【题型】选择题　【知识点】解析几何　【难度】easy
唐代诗人李颀的诗《古从军行》开头两句说：“白日登山望烽火，黄昏饮马傍交河”，诗中隐含着一个有趣的数学问题——“将军饮马”问题，即将军在观望烽火之后从山脚下某处出发，先到河边饮马后再回到军营，怎样走才能使总路程最短？在平面直角坐标系中，设军营所在的位置为 $B(-1,0)$，若将军从山脚下的点 $O(0,0)$ 处出发，河岸线所在直线方程为 $x+y=3$，则“将军饮马”的最短总路程是（ \quad ）

A. $2$ \qquad\qquad\qquad B. $3$ \qquad\qquad\qquad C. $4$ \qquad\qquad\qquad D. $5$
【解答】
【答案】 D

【分析】 利用点关于直线的对称点结合两点间的距离公式即可求解.

【详解】 如图所示，作点 $O$ 关于直线 $x+y=3$ 的对称点 $A(x_0, y_0)$，连接 $AB$ 交直线于点 $C$，此时路程和最小，

由题知，点 $A(x_0, y_0)$ 满足：

$\begin{cases}
\frac{x_0}{2} + \frac{y_0}{2} = 3 \\
\frac{y_0 - 0}{x_0 - 0} = 1
\end{cases}$，解得：$x_0 = 3, y_0 = 3$，即点 $A(3,3)$，

因为 $|OC|+|BC| = |AC|+|BC| = |AB|$，

所以“将军饮马”的最短总路程为 $|AB| = \sqrt{(-1-3)^2+(0-3)^2} = 5$，

故选：D.
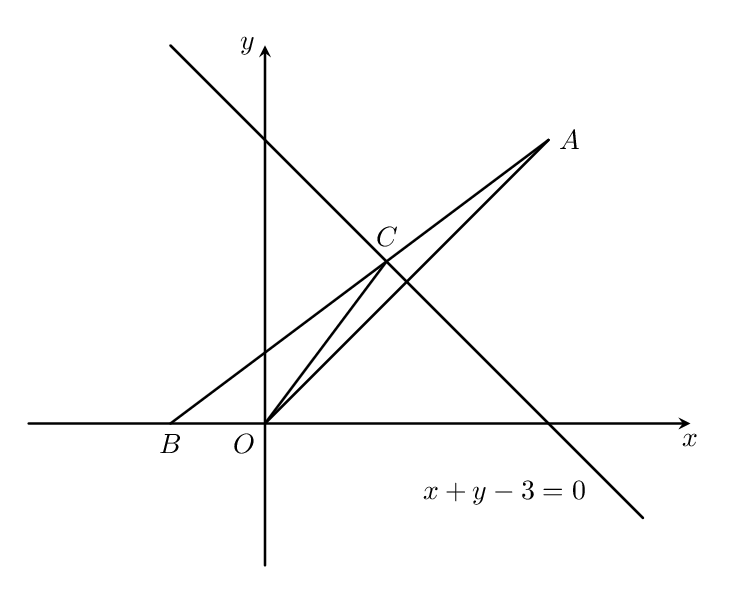